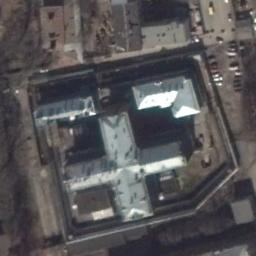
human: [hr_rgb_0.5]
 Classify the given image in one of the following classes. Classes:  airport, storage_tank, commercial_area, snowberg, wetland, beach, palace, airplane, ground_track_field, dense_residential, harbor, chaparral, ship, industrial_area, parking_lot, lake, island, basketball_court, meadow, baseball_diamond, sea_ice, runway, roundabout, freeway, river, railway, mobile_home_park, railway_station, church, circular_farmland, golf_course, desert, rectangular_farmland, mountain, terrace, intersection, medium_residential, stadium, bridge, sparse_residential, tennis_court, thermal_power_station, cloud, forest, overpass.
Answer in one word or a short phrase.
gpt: church